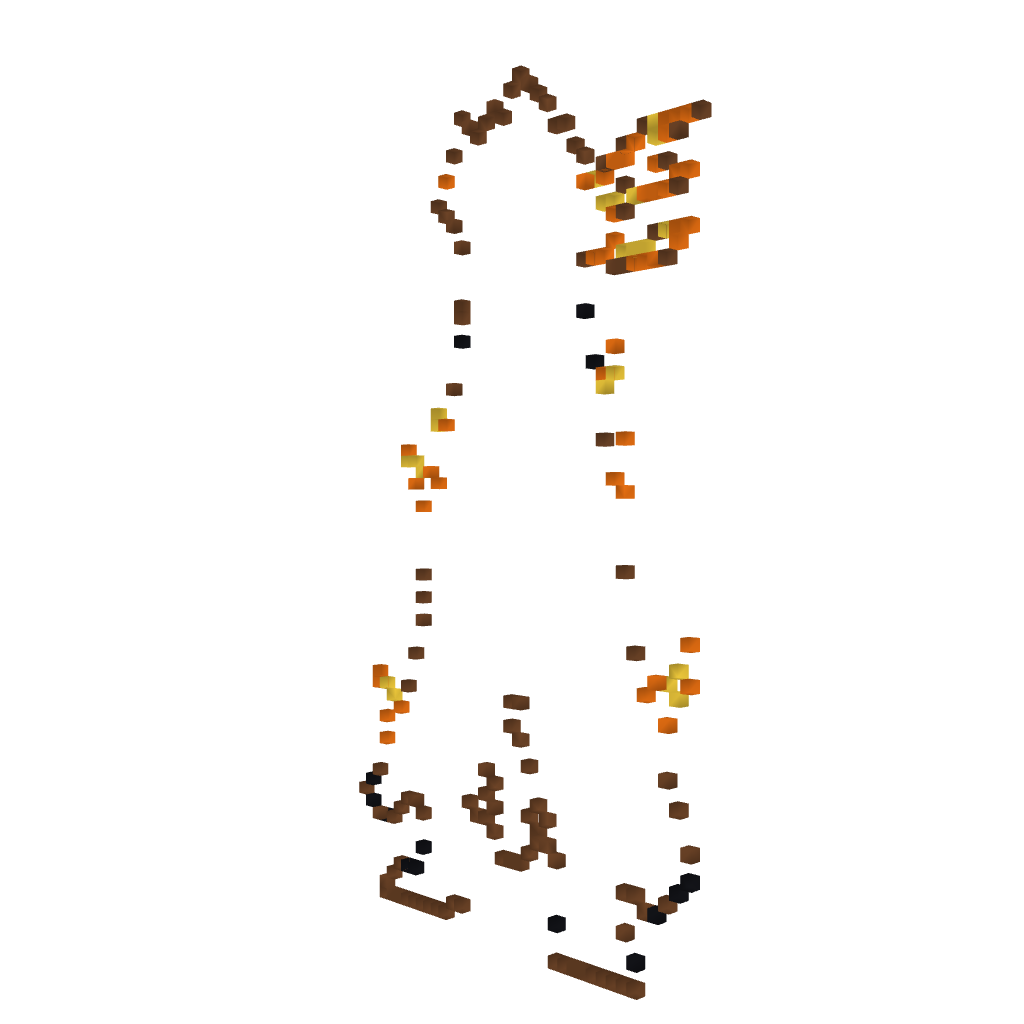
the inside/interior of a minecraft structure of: Naruto bijuu